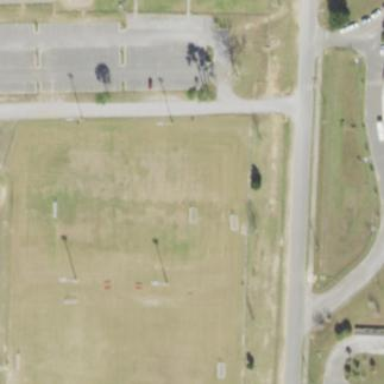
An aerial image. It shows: Soccer pitch with grass surface for leisure land.